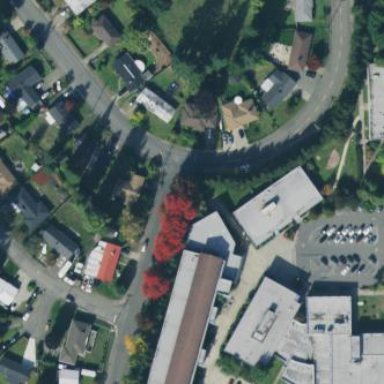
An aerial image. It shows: College building.